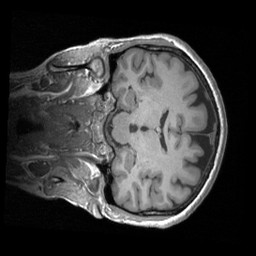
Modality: T1w
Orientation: coronal
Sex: female
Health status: ill
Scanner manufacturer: siemens
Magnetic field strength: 3 T
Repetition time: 1.66 s
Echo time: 0.00254 s